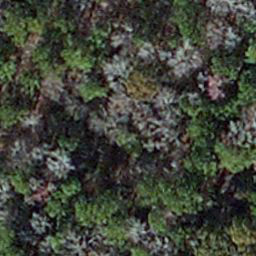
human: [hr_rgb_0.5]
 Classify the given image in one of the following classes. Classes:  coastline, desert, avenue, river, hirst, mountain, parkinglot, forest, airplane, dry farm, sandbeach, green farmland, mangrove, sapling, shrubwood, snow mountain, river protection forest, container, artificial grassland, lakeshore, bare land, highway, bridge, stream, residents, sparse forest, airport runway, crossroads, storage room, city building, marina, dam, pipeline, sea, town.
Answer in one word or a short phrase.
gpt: sapling